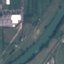
Label: River